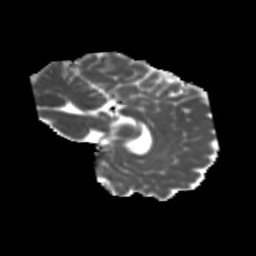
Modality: MD
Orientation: sagittal
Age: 28
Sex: female
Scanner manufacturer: siemens
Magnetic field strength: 3 T
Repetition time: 1.8 s
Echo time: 0.07 s